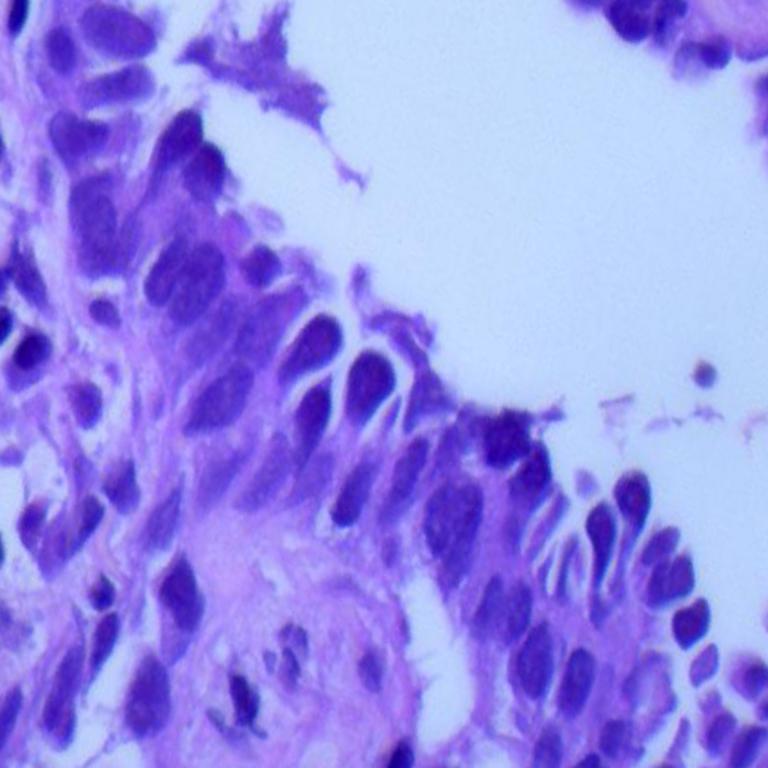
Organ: lung
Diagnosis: adenocarcinomas